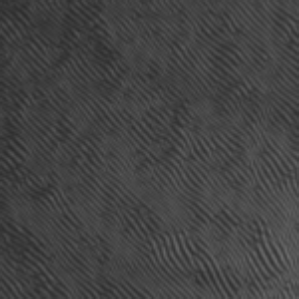
Label: frost